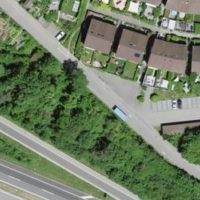
EUNIS habitat code: 57
Species observed at this site:
Galeopsis tetrahit